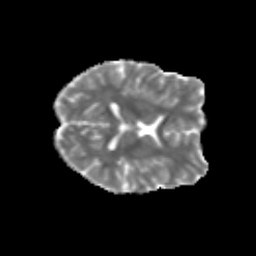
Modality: MD
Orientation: axial
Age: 23
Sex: female
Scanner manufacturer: siemens
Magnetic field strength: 3 T
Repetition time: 3.5 s
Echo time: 0.125 s